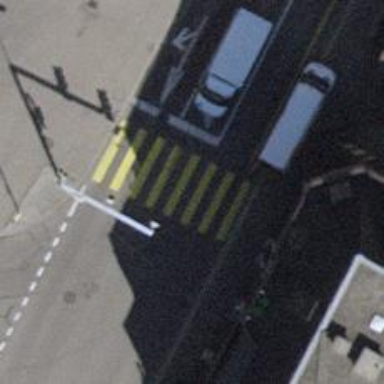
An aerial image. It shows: Crossing with traffic signals.